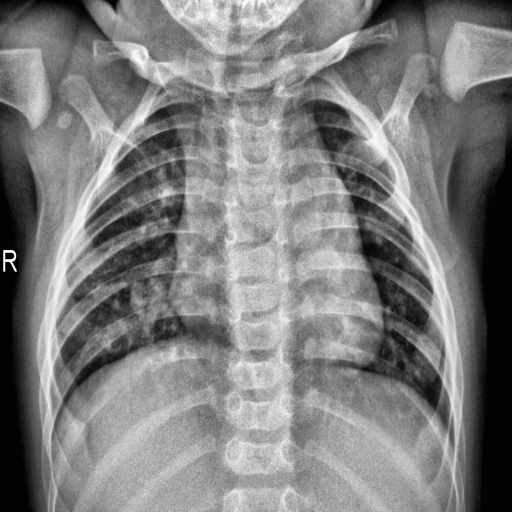
Finding: NORMAL